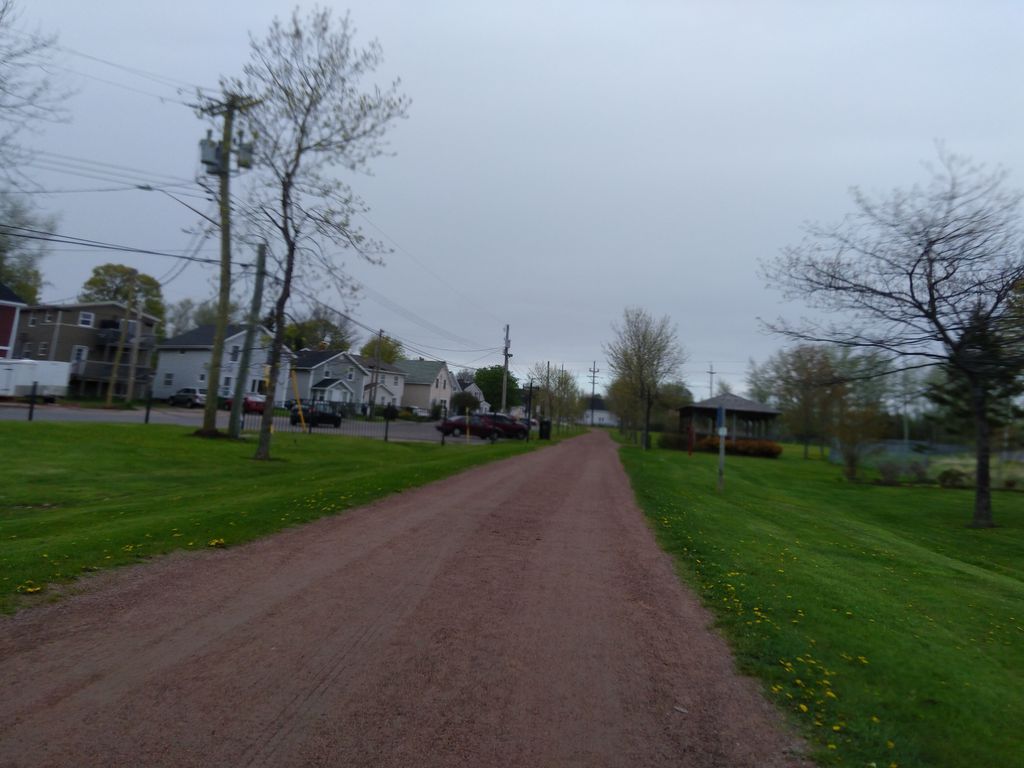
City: charlottetown